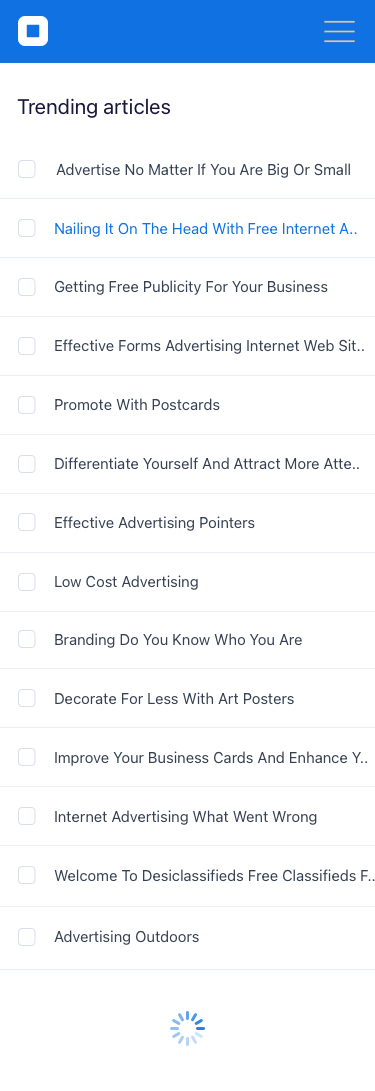
Text in this UI design:
Differentiate Yourself And Attract More Atte..
Effective Advertising Pointers
Effective Forms Advertising Internet Web Sit..
Low Cost Advertising
Promote With Postcards
Branding Do You Know Who You Are
Decorate For Less With Art Posters
Improve Your Business Cards And Enhance Y..
Internet Advertising What Went Wrong
Welcome To Desiclassifieds Free Classifieds F..
Advertising Outdoors
Getting Free Publicity For Your Business
Nailing It On The Head With Free Internet A..
Advertise No Matter If You Are Big Or Small
Trending articles